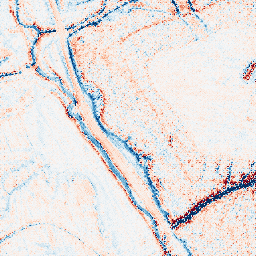
Category: edge_preserving
Decomposition family: bilateral
Decomposition parameters: d: 15
sigma_color: 150
sigma_space: 100
Upsampling method: regularized
Upsampling parameters: scale: 2
lambda_reg: 0.1
Upsampling scale: 2